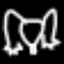
Label: frog